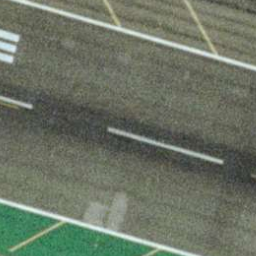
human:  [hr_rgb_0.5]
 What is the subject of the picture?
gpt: runway